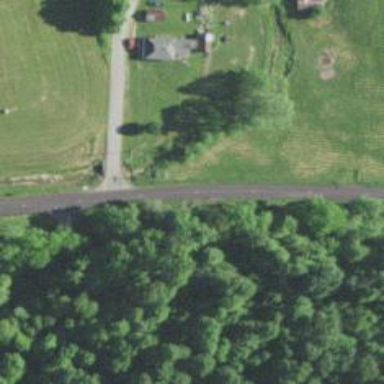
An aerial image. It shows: Secondary road.